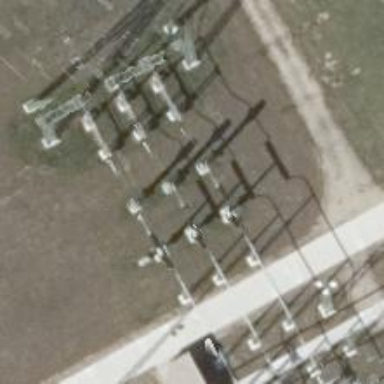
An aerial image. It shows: Bay for power lines.